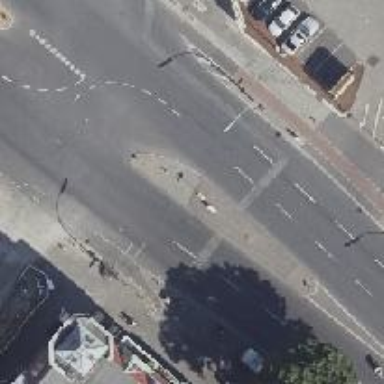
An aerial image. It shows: Secondary road with asphalt surface and lane markings. It's dual carriageway with crossings marked on the lanes.